Question: I have a data frame (long format) which contains data from a personality self-report. I used ggplot2 to plot an exploratory factor analysis that I previously run. Below, I created a subset of my original data frame.
<URL>, Dr. Dan Mirman suggested a nice way to plot this kind of data and I would like to do it. So, I have adapted his code but, as you can see from the image, the plot has an issue. Scales on y axis are alphabetically-reverse ordered. However, I would like to order those scales based on their loadings on each factor. For instance, I think the best order could be first "A", and "IdP" because they loaded strongly on Factor1, then "R", and "Ca" because they loaded on Factor 2, "InP" because it loaded on Factor 3, and "Co" because it loaded on Factor 4. At the bottom, "S" because it showed similar loadings on multiple scales.
Can anyone help me out? I would really appreciate it!
'''
library(ggplot2)
Scale <- c("A", "IdP", "R", "Ca", "S", "InP", "Co", "A", "IdP", "R", "Ca", "S", "InP", "Co", "A", "IdP", "R", "Ca", "S", "InP", "Co", "A", "IdP", "R", "Ca", "S", "InP", "Co")
Factor <- c("Factor1", "Factor1", "Factor1", "Factor1", "Factor1", "Factor1", "Factor1", "Factor2", "Factor2", "Factor2", "Factor2", "Factor2", "Factor2", "Factor2", "Factor3", "Factor3", "Factor3", "Factor3", "Factor3", "Factor3", "Factor3", "Factor4", "Factor4", "Factor4", "Factor4", "Factor4", "Factor4", "Factor4")
loading.db <- c(0.93, 0.71, -0.15, 0.00, 0.34, 0.08, 0.04, 0.02, 0.13, 0.79, 0.74, 0.43, 0.03, 0.06, -0.02, 0.30, -0.06, 0.25, 0.08, 0.66, -0.03, 0.09, -0.03, 0.18, -0.01, 0.37, -0.06, 0.62)
db <- data.frame(Scale, Factor, loading.db)
ggplot(db, aes(Scale, abs(loading.db), fill = loading.db)) +
facet_wrap(~ Factor, nrow = 1) +
geom_bar(stat = "identity") +
coord_flip() +
scale_fill_gradient2(name = "Loading",
high = "green", mid = "white", low = "yellow",
midpoint = 0, guide = F) +
xlab("Test scales") +
ylab("Loading Strength") +
theme_bw(base_size = 10)
'''

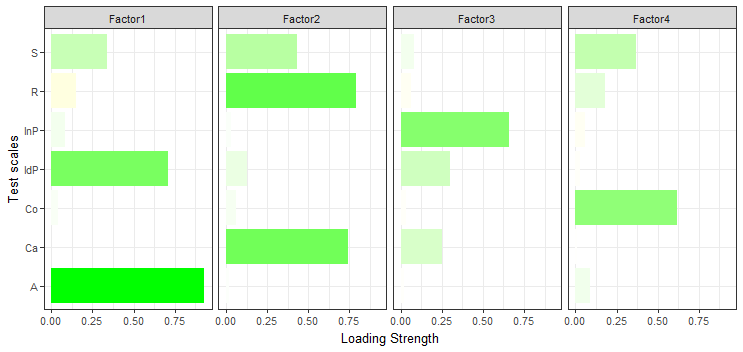
Answer: You just have to reorder your factor levels (see them with 'levels(db$Scale)'. For example, here I sort them by looking at which ones are greater than 0.5 (in the order of factors 1, ..., 4), then add the ones that are missing at the end ('S' in this case).
'''
lvls <- as.character(unique(db$Scale[db$loading.db > 0.5]))
lvls <- c(lvls, unique(levels(db$Scale)[!(levels(db$Scale) %in% lvls)]))
db$Scale <- factor(db$Scale, rev(lvls))
ggplot(db, aes(Scale, abs(loading.db), fill = loading.db)) +
facet_wrap(~ Factor, nrow = 1) +
geom_bar(stat = "identity") +
coord_flip() +
scale_fill_gradient2(name = "Loading",
high = "green", mid = "white", low = "yellow",
midpoint = 0, guide = F) +
xlab("Test scales") +
ylab("Loading Strength") +
theme_bw(base_size = 10)
'''
Gives
<URL>